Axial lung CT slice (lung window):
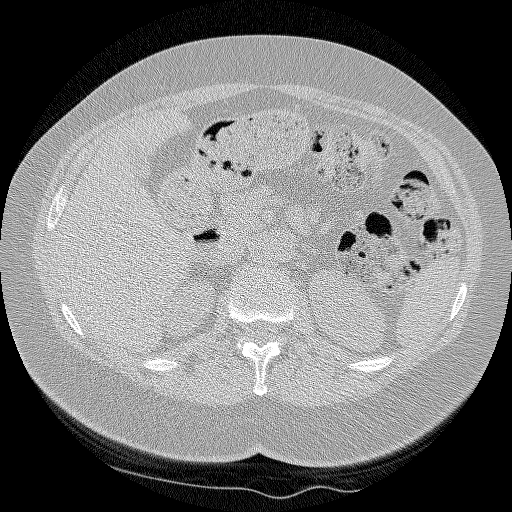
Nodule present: no